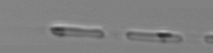
Label: Skeletonema